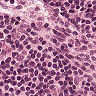
Metastatic tissue present: no